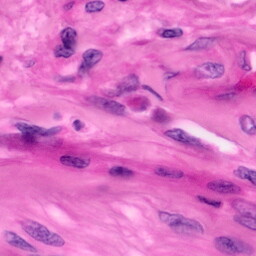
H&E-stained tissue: Pancreatic